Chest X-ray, AP view. Patient: 18 years old, sex M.
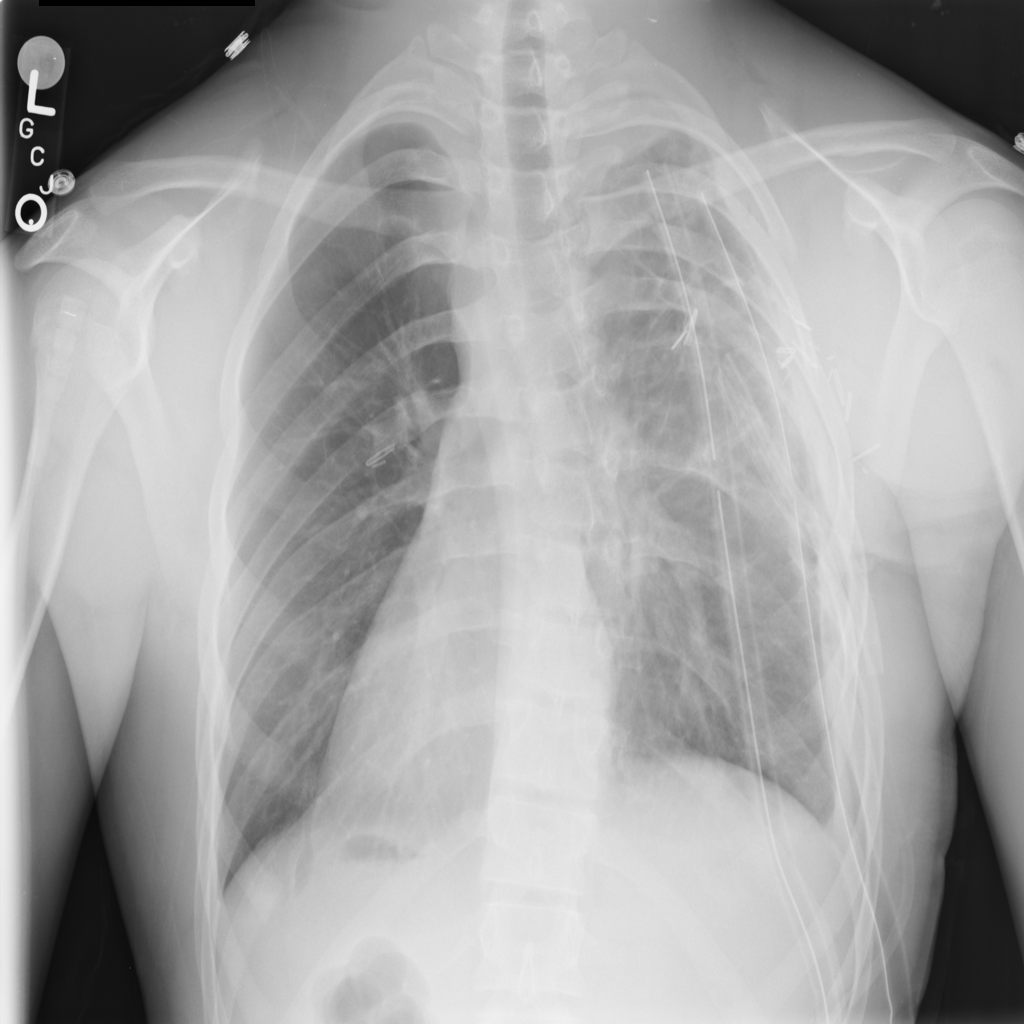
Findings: Pleural_Thickening